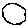
Label: circle